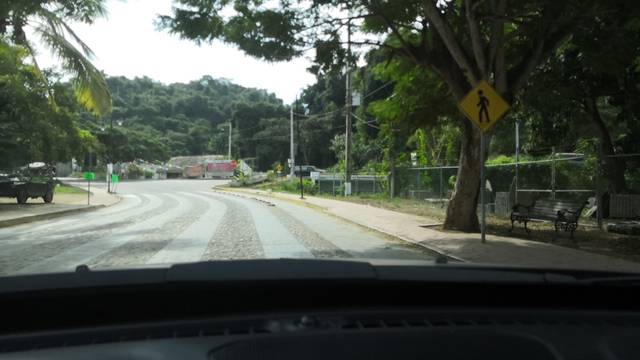
Region: Mexico
Coordinates: 20.863, -105.43